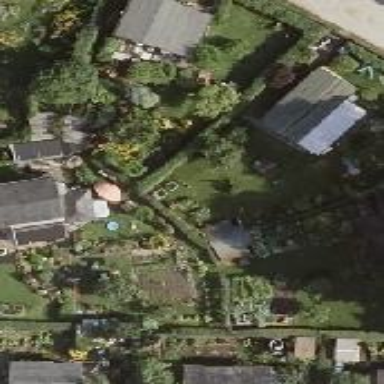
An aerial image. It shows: Plot in the allotments.